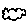
Label: cloud